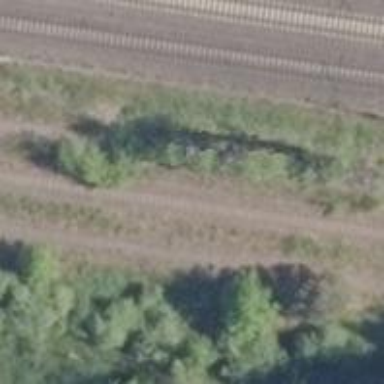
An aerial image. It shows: Disused railway spur.